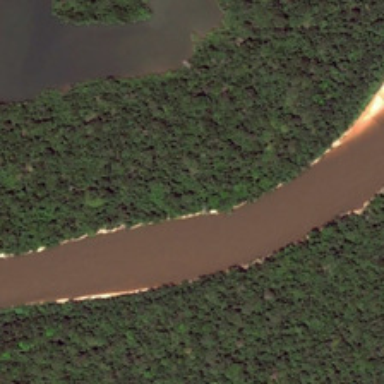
The turbid river is next to a u shaped pond .